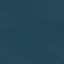
Land use / land cover: SeaLake